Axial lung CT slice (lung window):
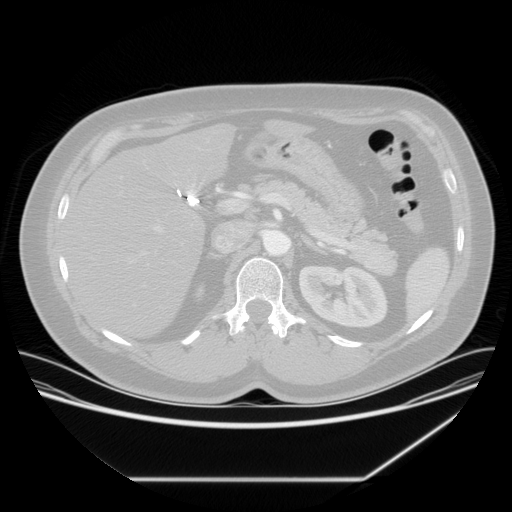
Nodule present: no